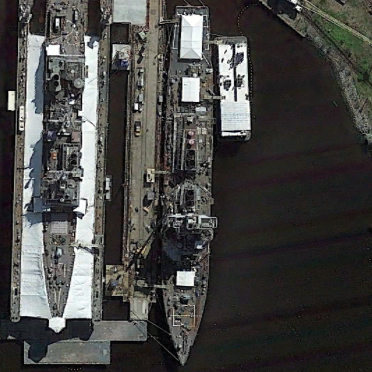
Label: destroyer